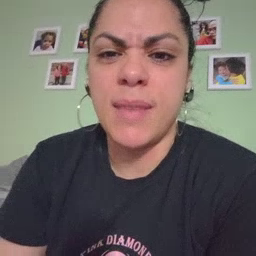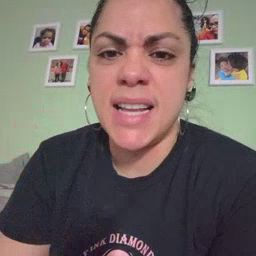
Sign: hate